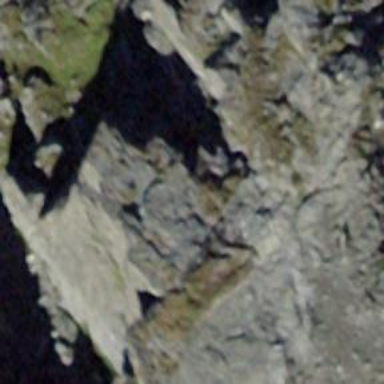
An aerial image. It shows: Cliff in nature.